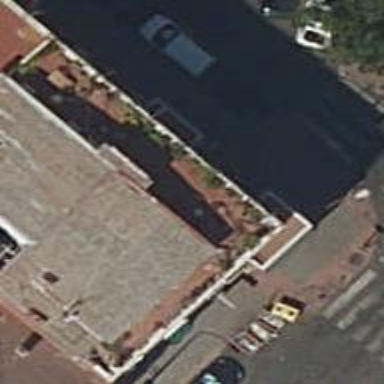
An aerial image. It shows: Restaurant.